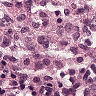
Metastatic tissue present: no